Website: apple
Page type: stored-credit-cards
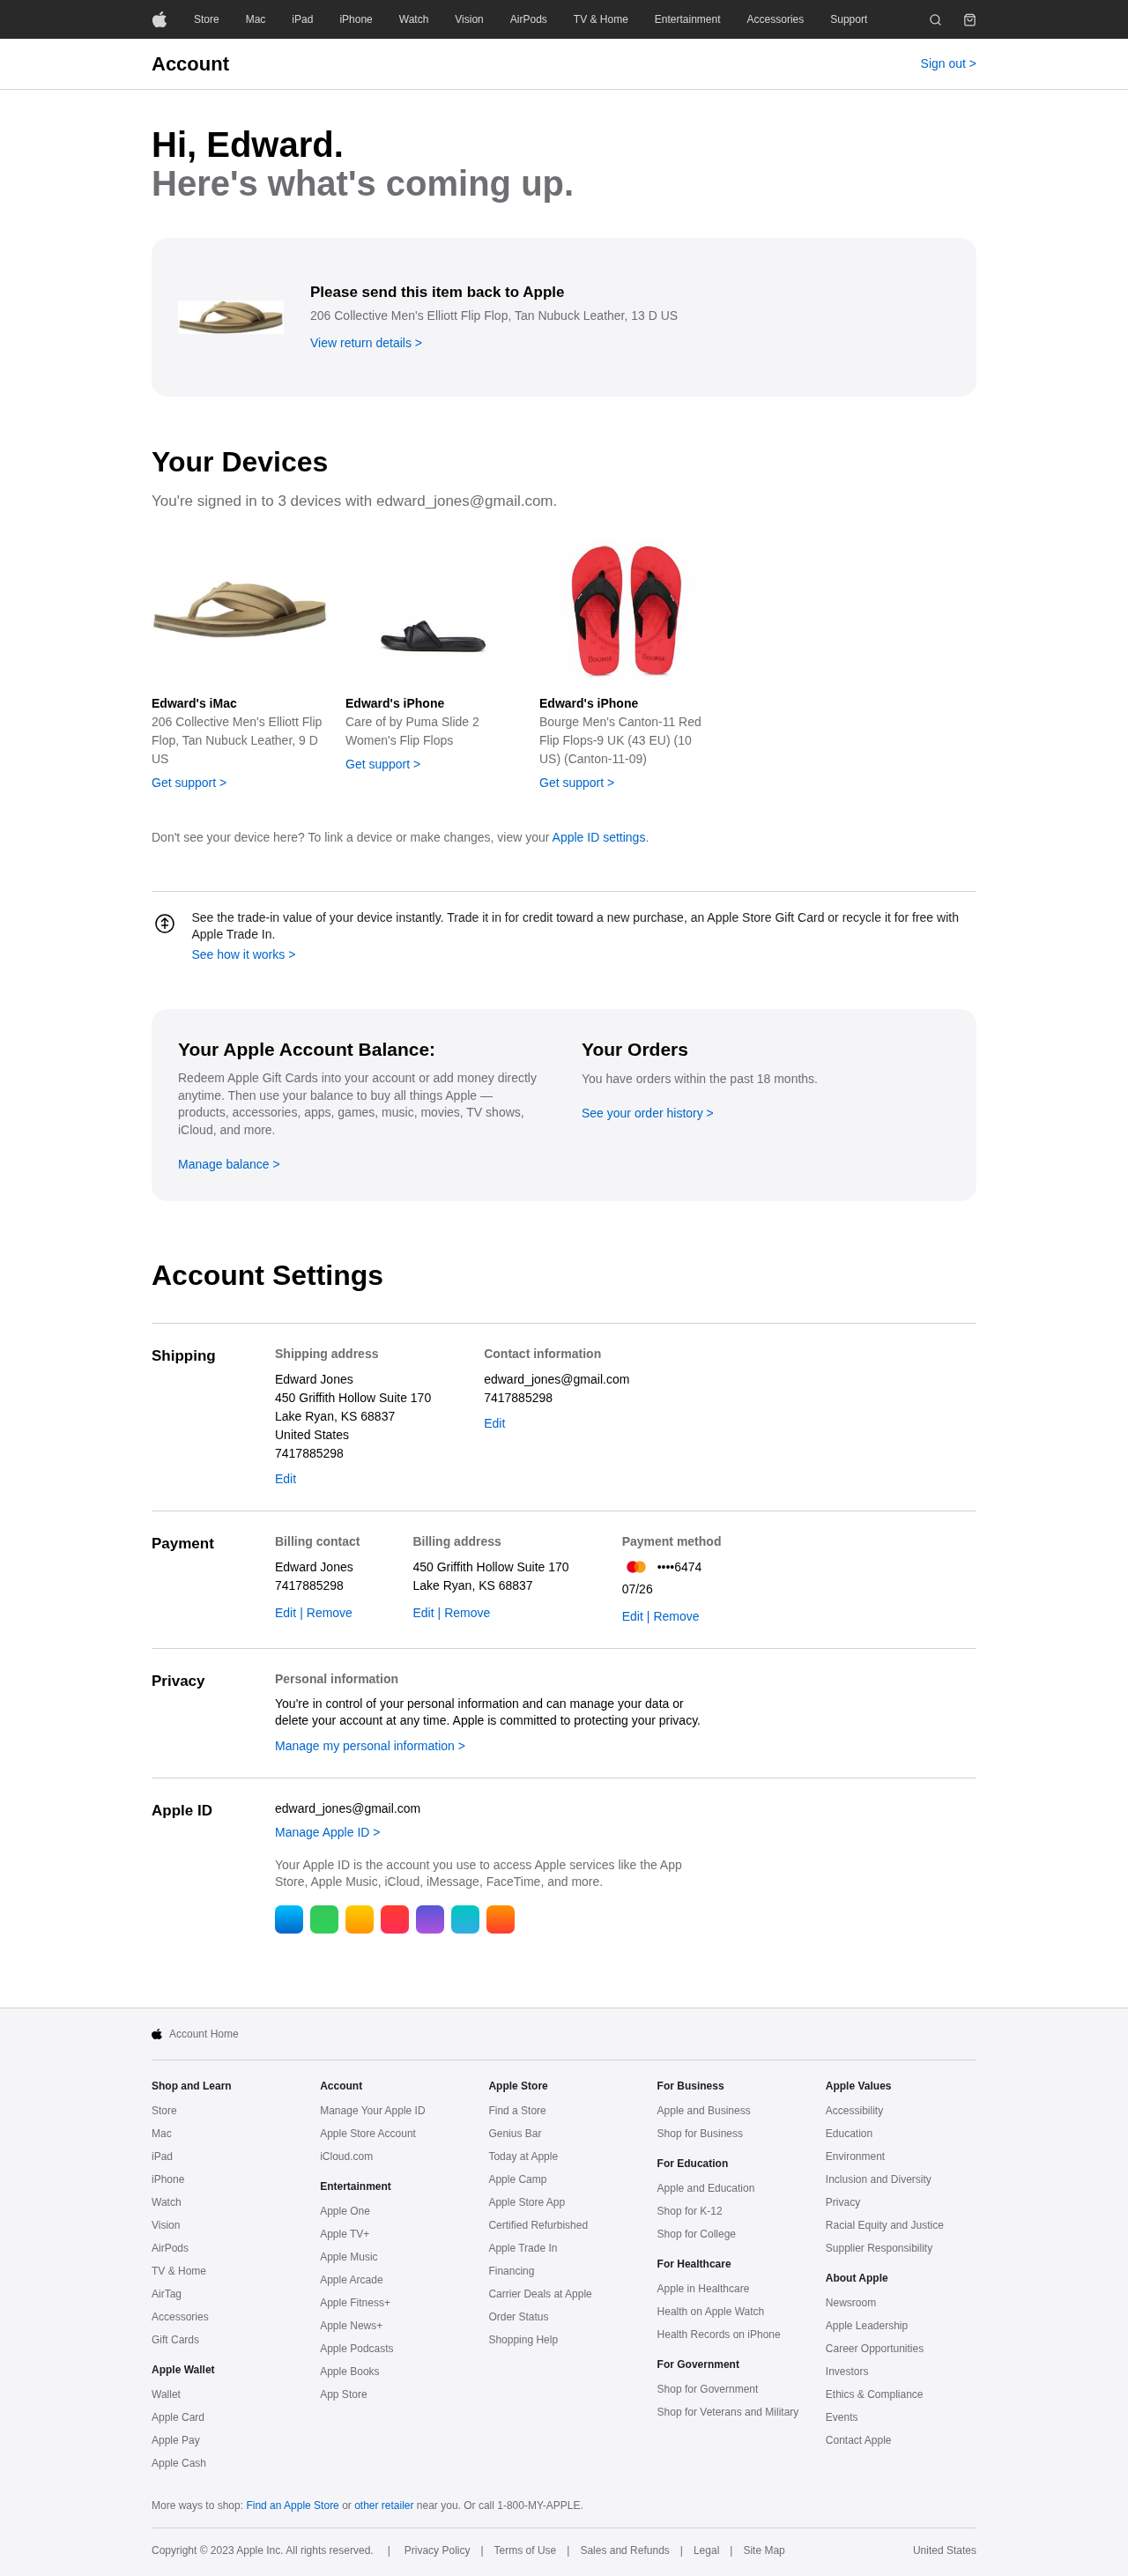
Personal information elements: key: PII_CARD_EXPIRY
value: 07/26
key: PII_CARD_LAST4
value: ••••6474
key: PII_CITY_STATE_ZIP
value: Lake Ryan, KS 68837
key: PII_COUNTRY
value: United States
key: PII_EMAIL
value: edward_jones@gmail.com
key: PII_FIRSTNAME
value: Edward
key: PII_FULLNAME
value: Edward Jones
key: PII_PHONE
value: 7417885298
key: PII_STREET
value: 450 Griffith Hollow Suite 170
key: PII_FIRSTNAME2
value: Edward
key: PII_FIRSTNAME3
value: Edward
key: PII_EMAIL2
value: edward_jones@gmail.com
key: PII_PHONE2
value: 7417885298
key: PII_FULLNAME2
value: Edward Jones
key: PII_PHONE3
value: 7417885298
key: PII_STREET2
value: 450 Griffith Hollow Suite 170
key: PII_CITY_STATE_ZIP2
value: Lake Ryan, KS 68837
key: PII_EMAIL3
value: edward_jones@gmail.com
Product elements: key: PRODUCT1_NAME
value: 206 Collective Men's Elliott Flip Flop, Tan Nubuck Leather, 13 D US
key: PRODUCT2_NAME
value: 206 Collective Men's Elliott Flip Flop, Tan Nubuck Leather, 9 D US
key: PRODUCT3_NAME
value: Care of by Puma Slide 2 Women's Flip Flops
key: PRODUCT4_NAME
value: Bourge Men's Canton-11 Red Flip Flops-9 UK (43 EU) (10 US) (Canton-11-09)